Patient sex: F
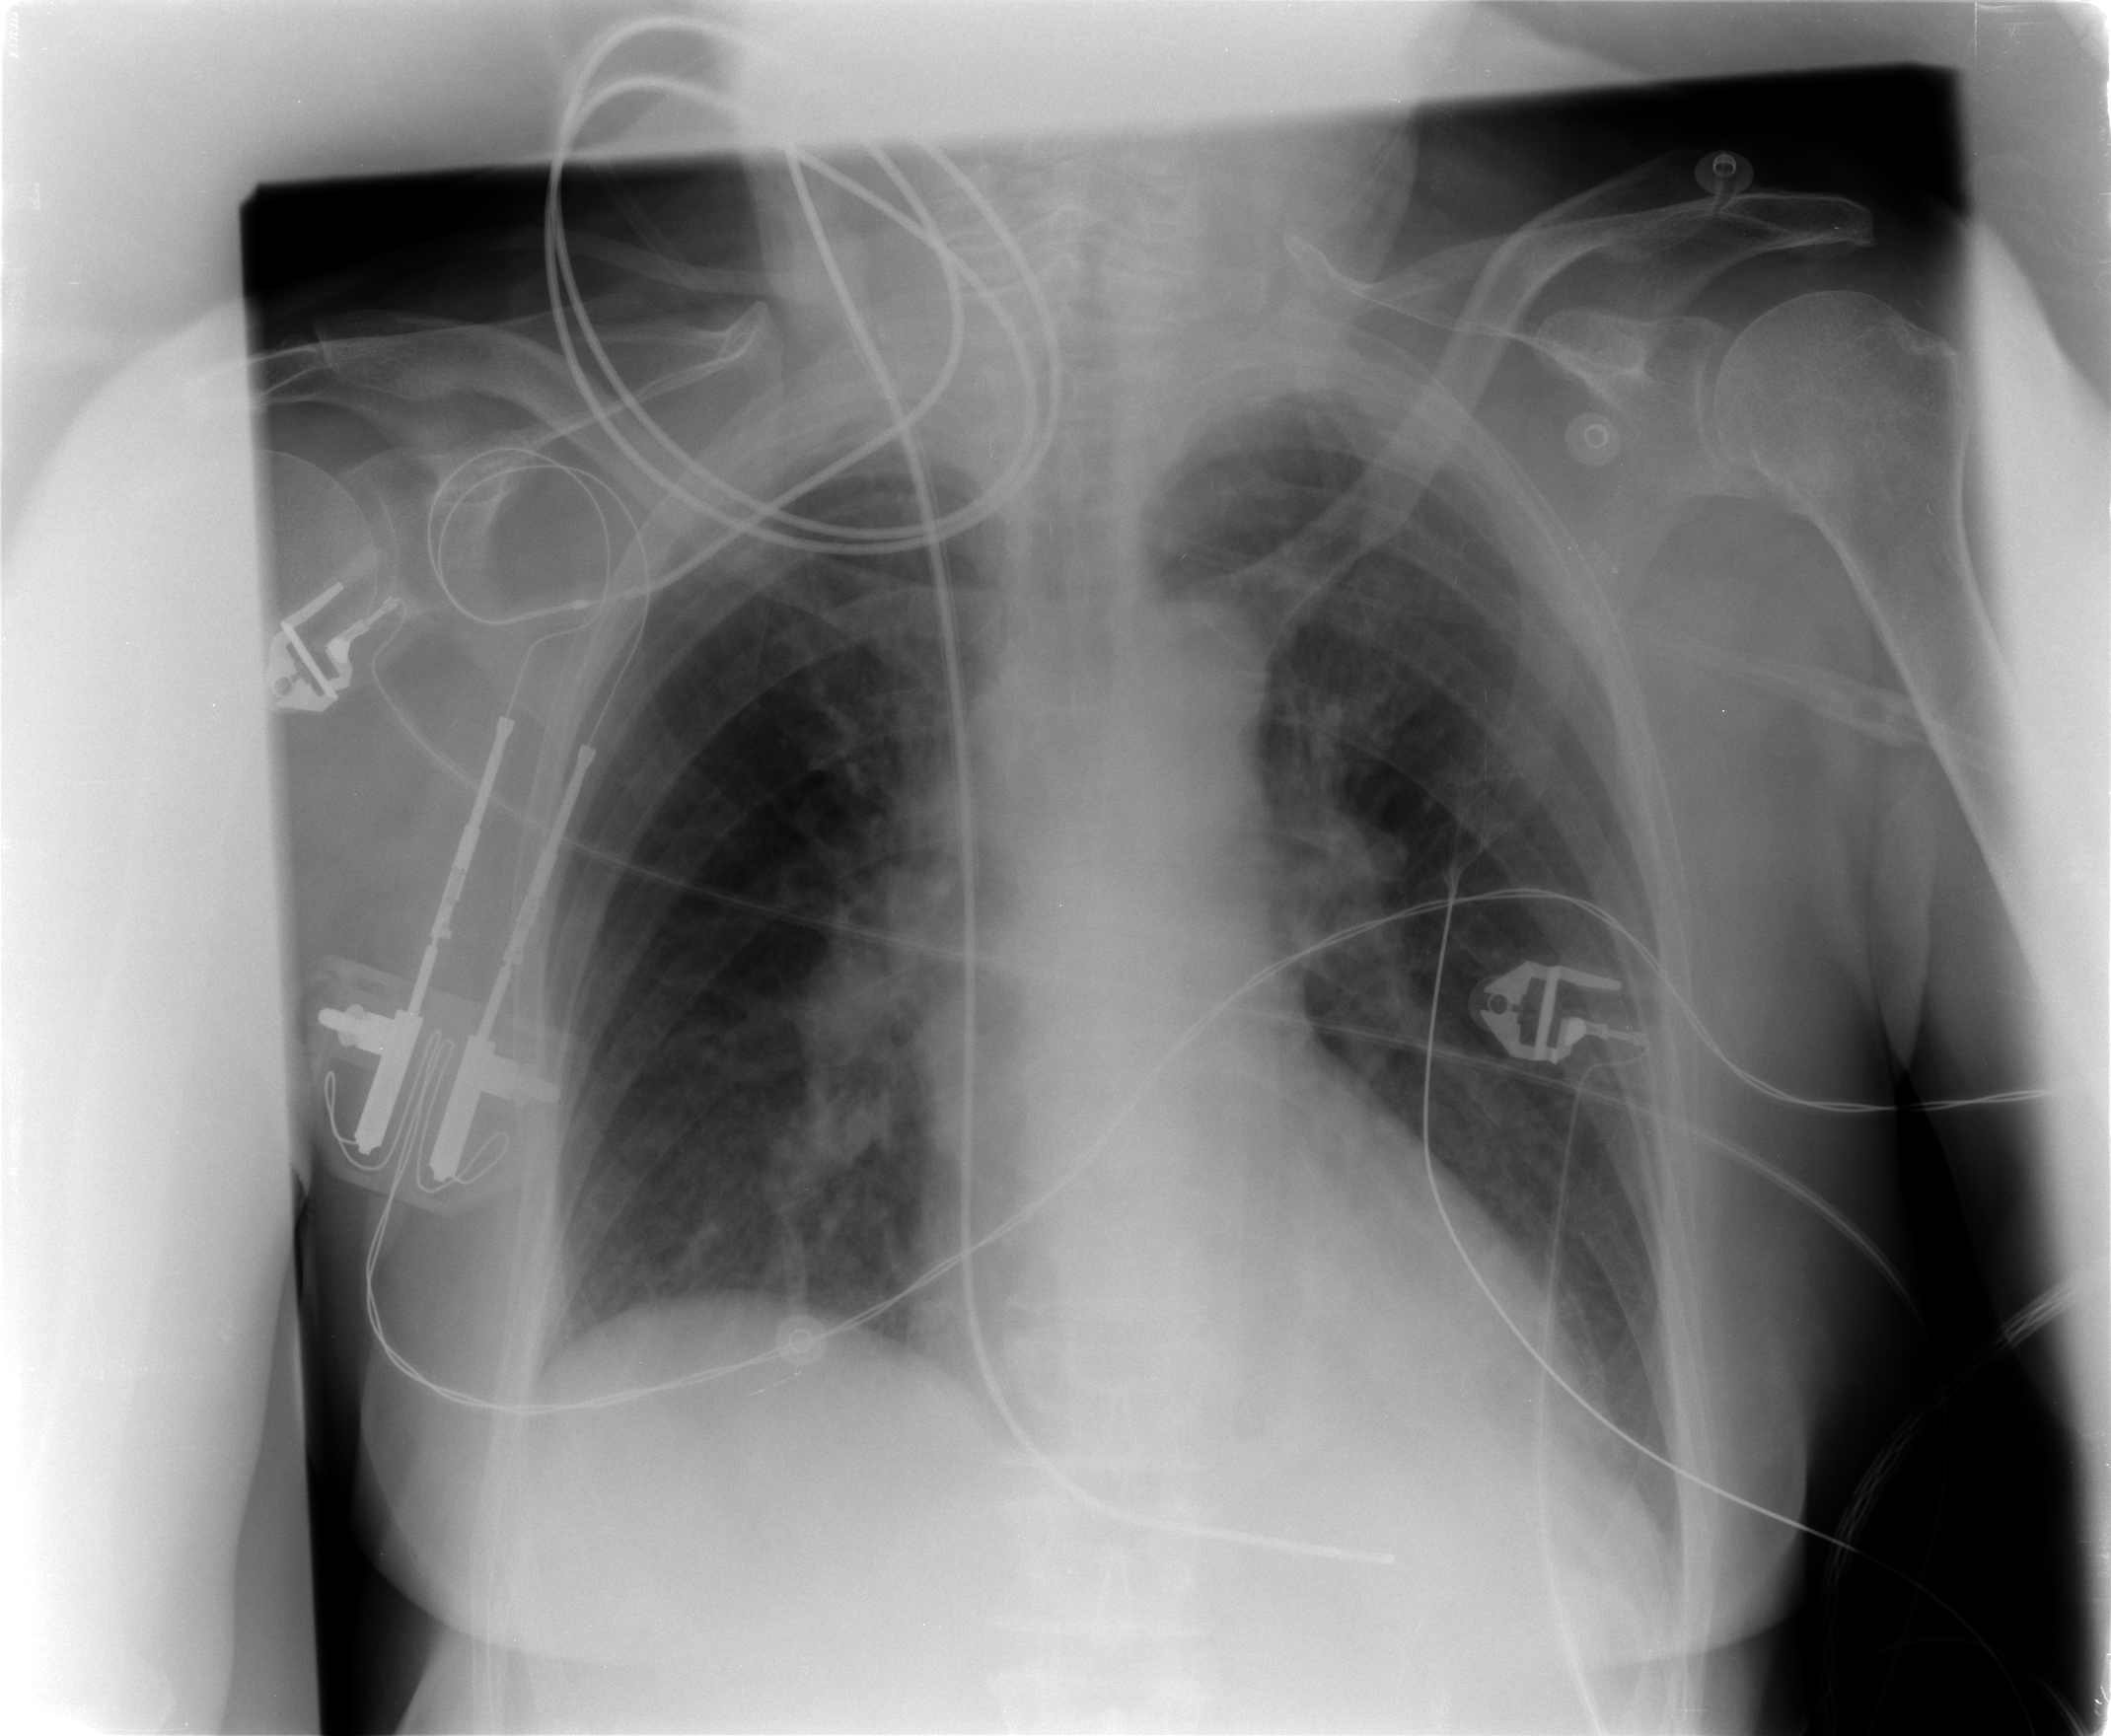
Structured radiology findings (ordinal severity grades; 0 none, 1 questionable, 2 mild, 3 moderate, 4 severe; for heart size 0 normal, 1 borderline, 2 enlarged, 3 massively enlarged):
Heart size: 1
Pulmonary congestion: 0
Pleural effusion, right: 0
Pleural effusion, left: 0
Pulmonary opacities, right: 0
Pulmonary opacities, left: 0
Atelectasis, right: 1
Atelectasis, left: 0